Lunar surface albedo tile
Center latitude: 9.284
Center longitude: -29.36
Resolution (meters per pixel, mean): 169.72
Tile area (km^2): 29987.16
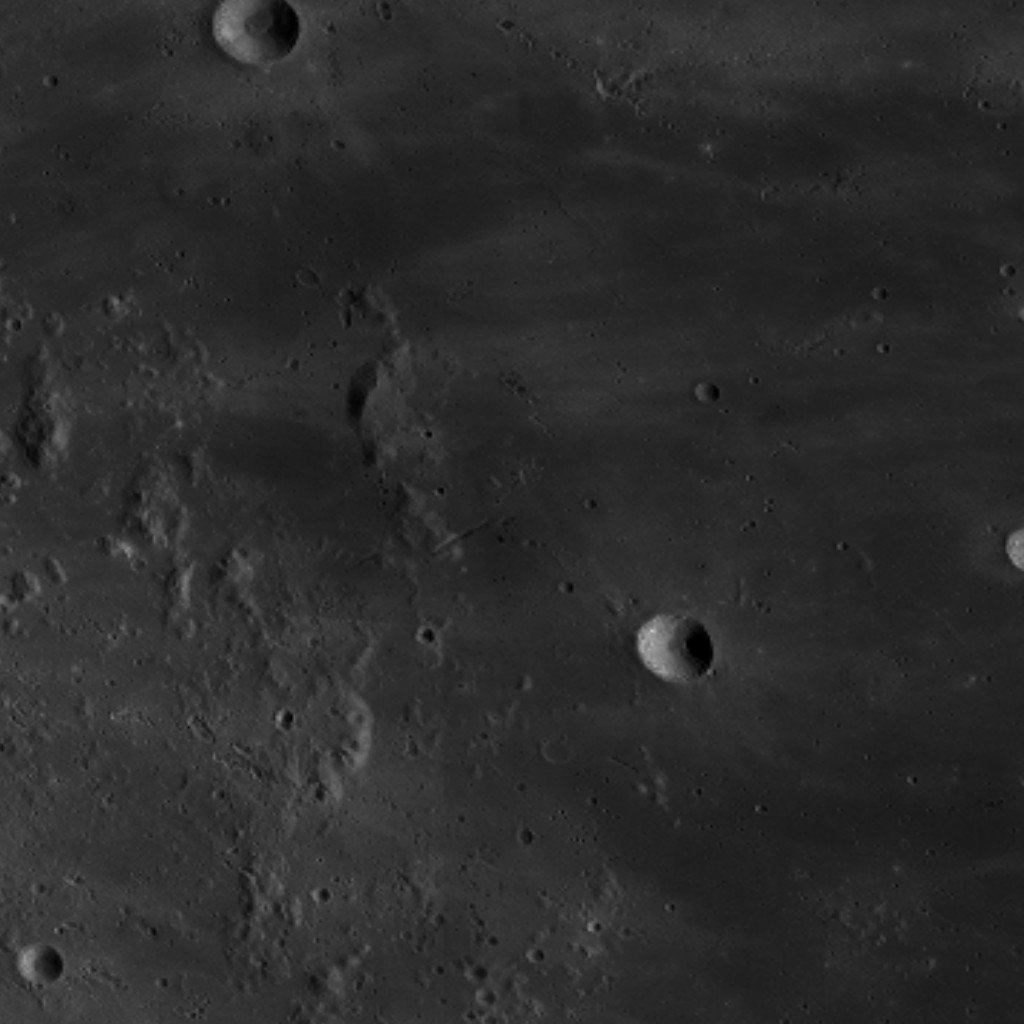